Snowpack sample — Buffalo Mountain, Silverthorne, Colorado, USA (1/25/25, 10:11 AM MST)
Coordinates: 39.6222, -106.1139
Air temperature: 22 °F
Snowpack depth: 110 cm
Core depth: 10 cm
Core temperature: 46.4 °F
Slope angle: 12°, slope face: 102°
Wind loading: high
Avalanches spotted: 0
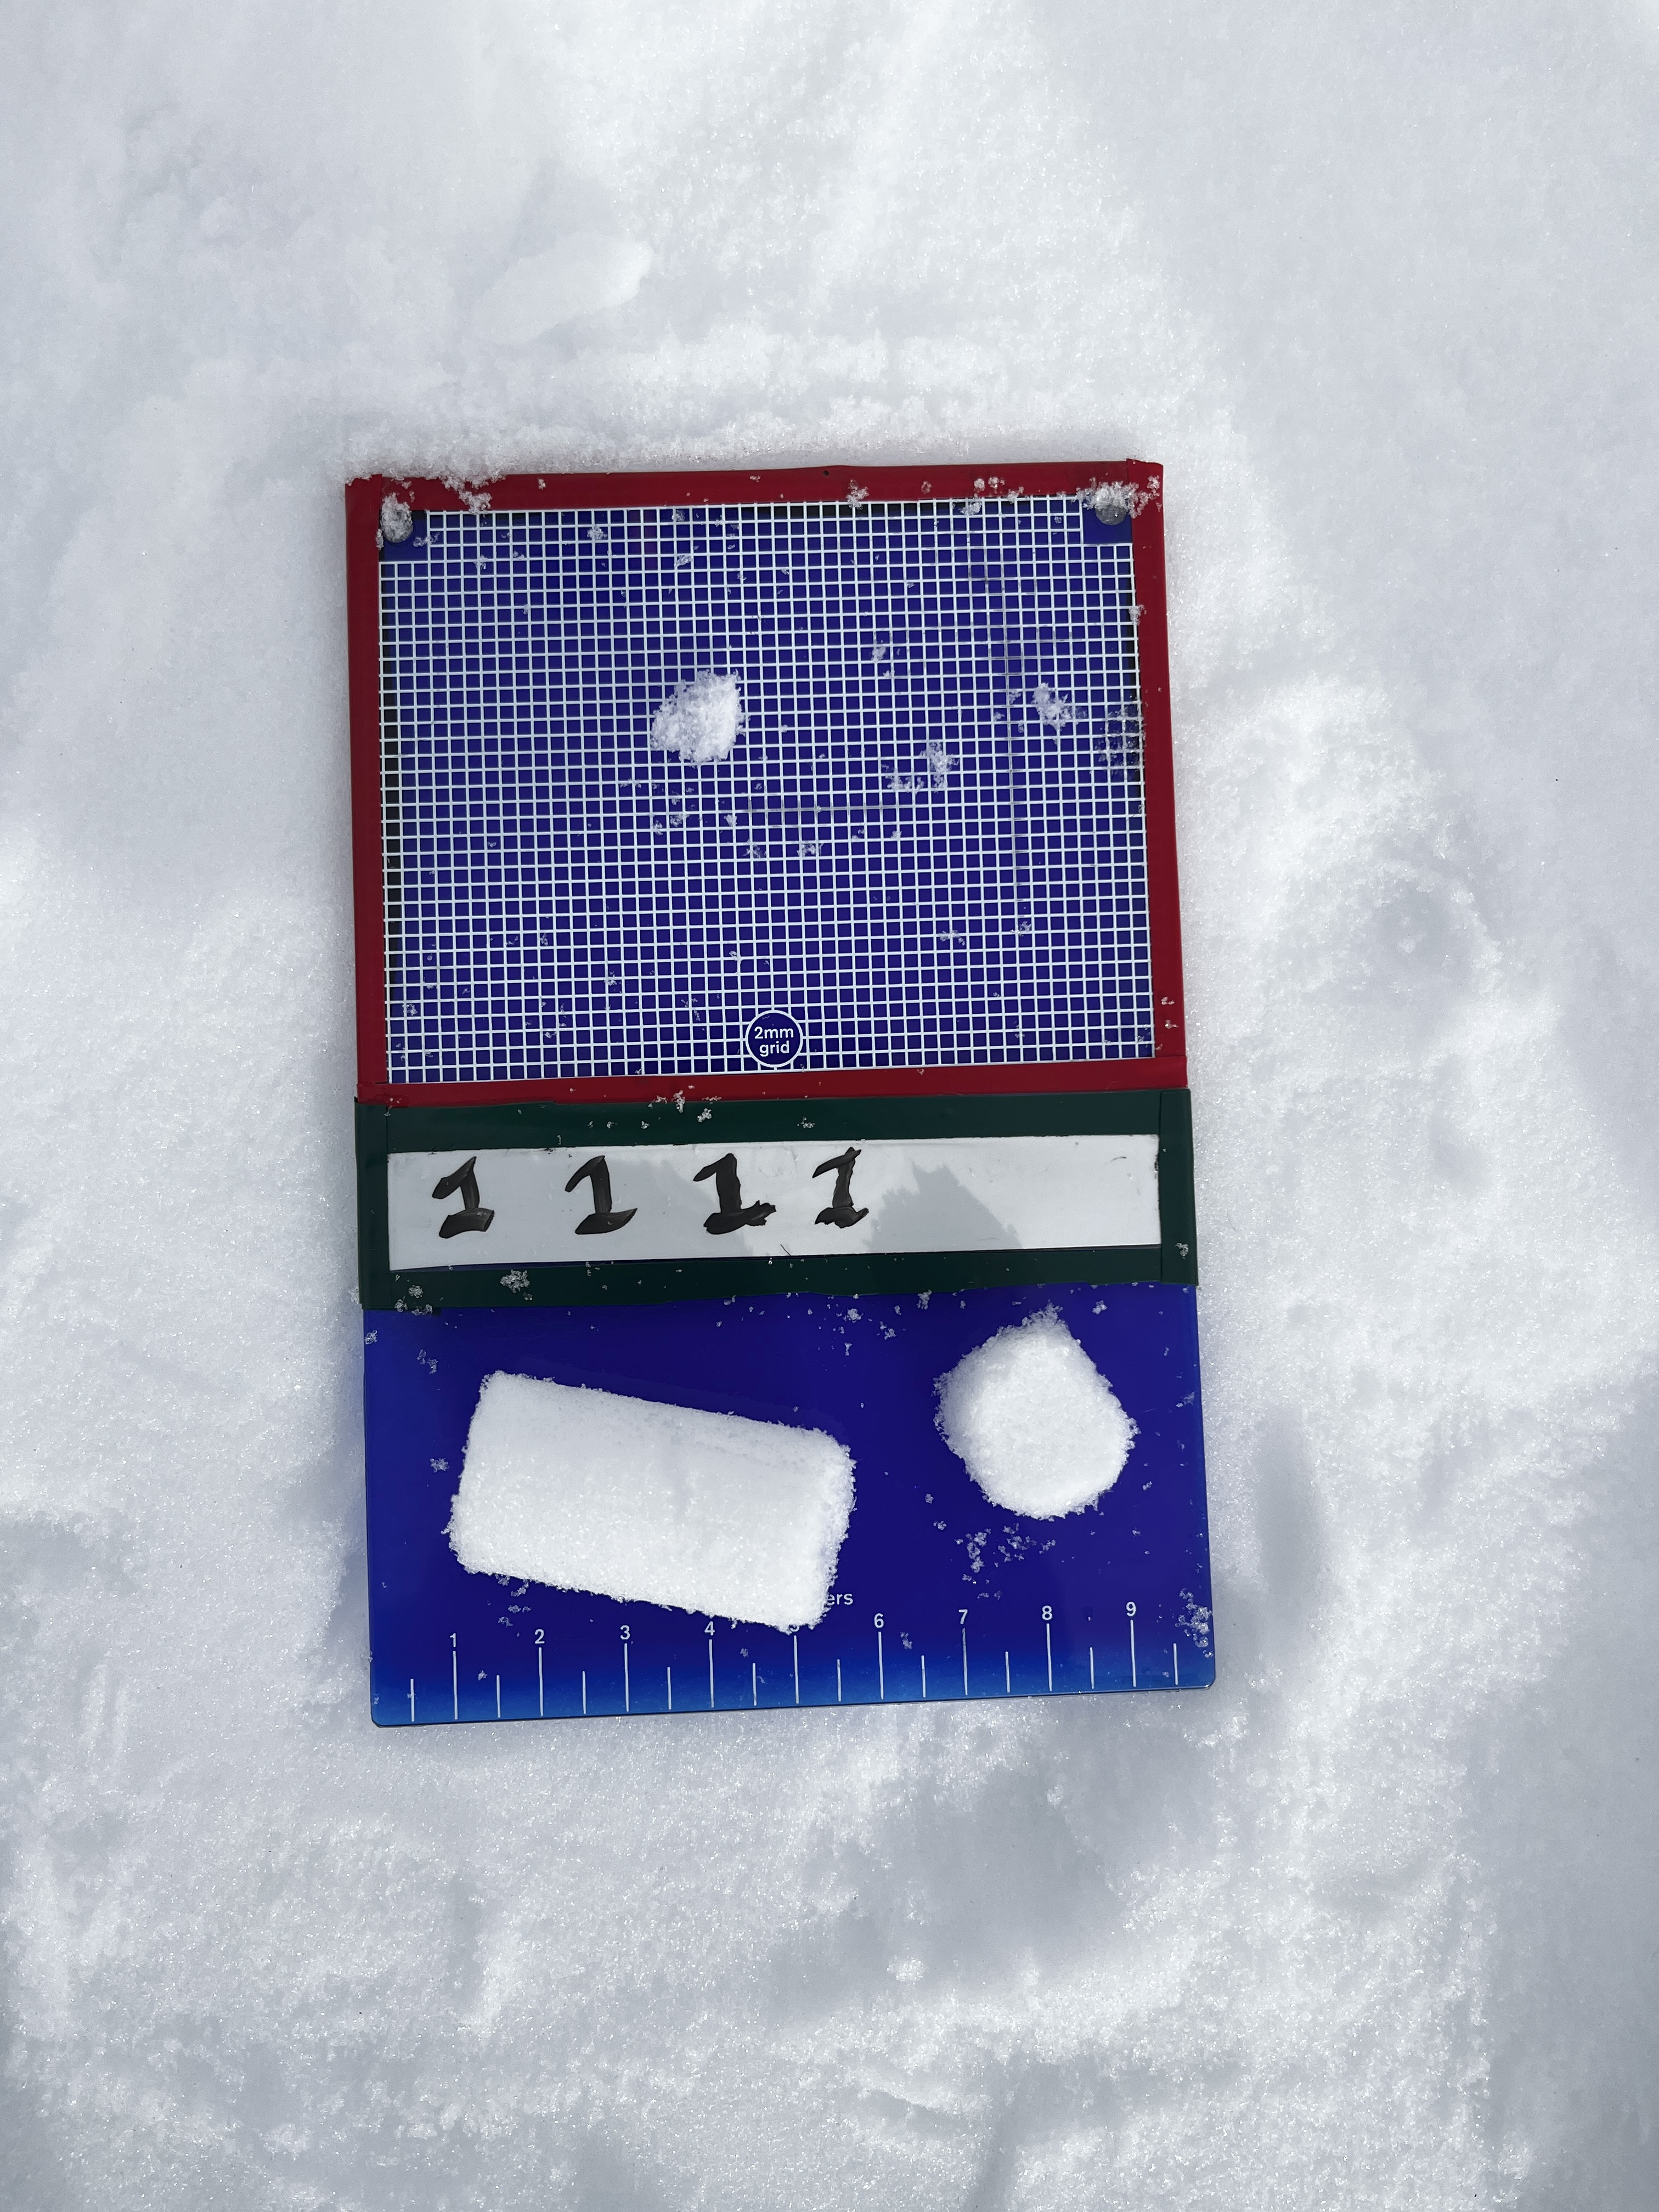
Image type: crystal_card
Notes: No avalanches nearby, collected on the outskirts of a fire break 15 meters from the treeline, on way to Buffalo and Red Mountain